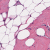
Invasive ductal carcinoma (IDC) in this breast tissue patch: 0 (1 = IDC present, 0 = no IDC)